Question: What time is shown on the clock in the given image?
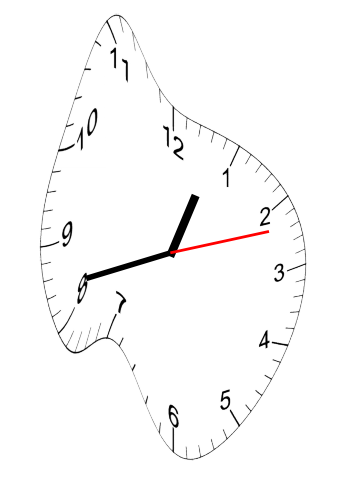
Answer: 12:42:12